Question: I have been goggling a lot to find anything that can help me with link-based data visualization in Flex 4. something like below screen shoot (made using <URL>.

Where user can drag these nodes, without removing the links and on double click of any node we can set some properties for that particular node.
I found this <URL>, but not much of examples and support is available for that. I was wondering is there any thing already present in Flex 4 or anything that might help?
Thanks
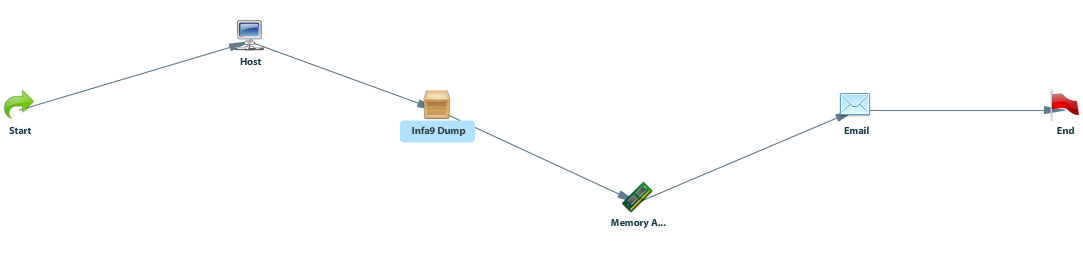
Answer: Try the components from <URL> They have been around for a long time, and you can test them for free. They also have a free community edition, which may suit your needs.
I am not associated to them in any way. You can see demos of their components in the Tour de Flex application.